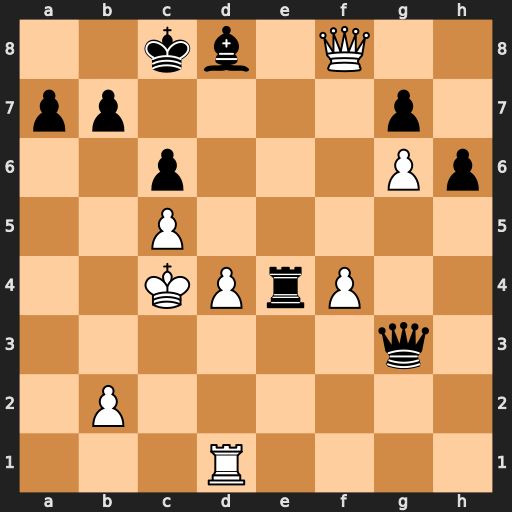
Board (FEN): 2kb1Q2/pp4p1/2p3Pp/2P5/2KPrP2/6q1/1P6/3R4
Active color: w
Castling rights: -
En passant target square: -
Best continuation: Qf5+ Kc7 Qxe4